Question: I am trying to work with a kinect 2 in c++. All the code samples I have seen use the WindowsPreview namespace but I don't seem to have access to it. I have the SDK (code samples run fine). I have correctly linked to the Kinect.h and kinect20.lib files. Can someone help me out?

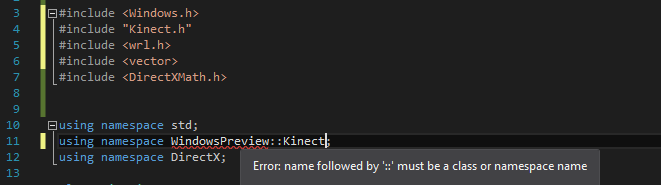
Answer: WindowsPreview::Kinect is the namespace when using the Kinect API for the Windows Store, the other APIs use Microsoft::Kinect.
Found a mention of the namespaces in one of the videos: <URL>
> Rob: In the store APIs, the namespace is WindowsPreview.Kinect?
Jesse: (Yes)
Rob: Can you talk about the other APIs?
Jesse: In the other APIs, the namespace is Microsoft.Kinect, the WindowsPreview namespace is indicating that we are previewing the WinRT APIs for further inclusion in some form of Windows down the road.
It appears to be listed as WindowsPreview.Kinect in the <URL> it shows up as Microsoft.Kinect:
In my opinion, this is something that could be more clearly documented, but it is possible I'm just not looking in the right places.